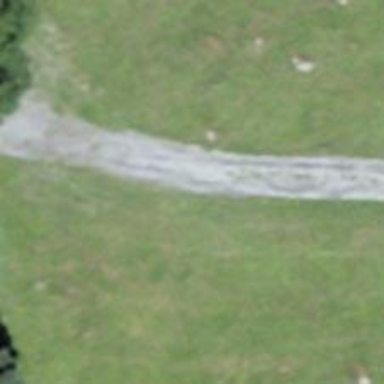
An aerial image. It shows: Track with grade2 tracktype.